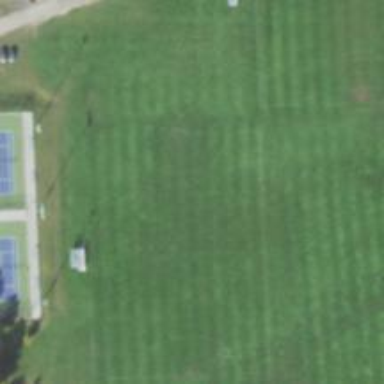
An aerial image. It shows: Multi-sport pitch on leisure land.